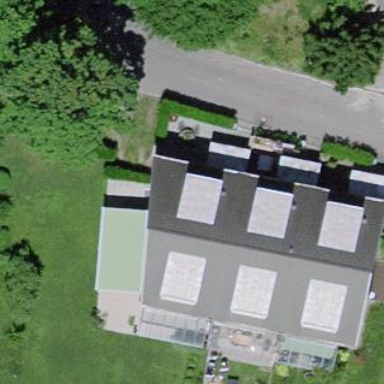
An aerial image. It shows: Residential building.